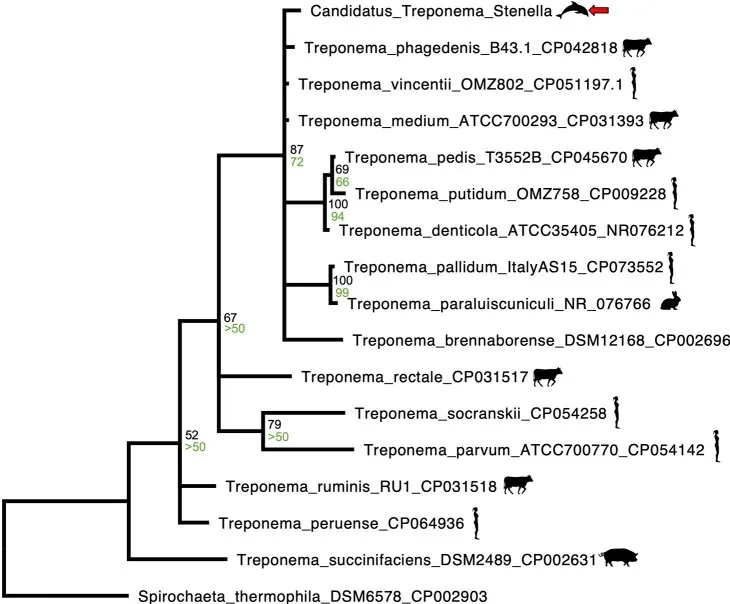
MAFFT alignment Bayesian phylogenetic tree representative of homologous 170 to 173 base pair 23S rRNA sequences of Spirochaetes closely related to a novel Treponema species identified from an ulcerative tongue lesion in a Stenella frontalis. The outgroup used was Spirochaeta thermophila (Genbank accession CP002903). Bayesian posterior probabilities are written in black, above the maximum likelihood bootstrap values, which are written in green. Both posterior probabilities and maximum likelihood bootstrap values were rounded to the nearest whole percent. The novel Treponema species (Candidatus Treponema stenella) is identified by a red arrow, Treponema spp. associated with bovids, humans, pigs or rabbits are identified by accompanying graphics of those species.
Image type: chart (chart)